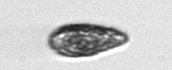
Label: Pseudochattonella_farcimen